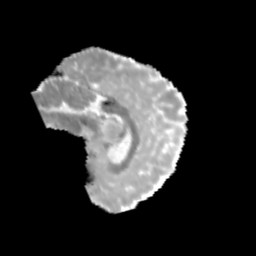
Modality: MD
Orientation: sagittal
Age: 11
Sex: male
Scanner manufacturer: siemens
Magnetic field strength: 3 T
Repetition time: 3.8 s
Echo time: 0.07 s